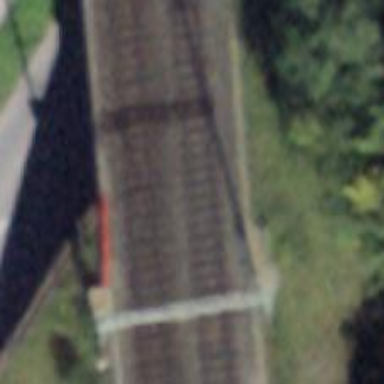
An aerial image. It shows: Bridge over railway with electrified contact lines.